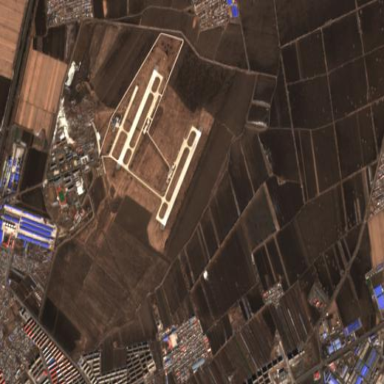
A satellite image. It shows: Military airfield located within larger aerodrome area.